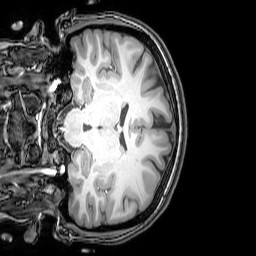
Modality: T1w
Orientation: coronal
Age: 22
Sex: female
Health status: healthy
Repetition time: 0.081 s
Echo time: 0.037 s